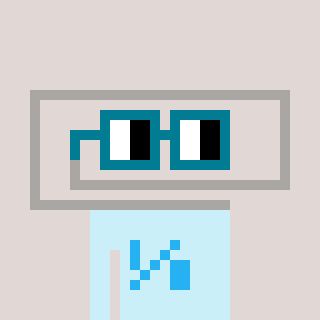
a pixel art character with square dark green glasses, a paperclip-shaped head and a cold-colored body on a warm background